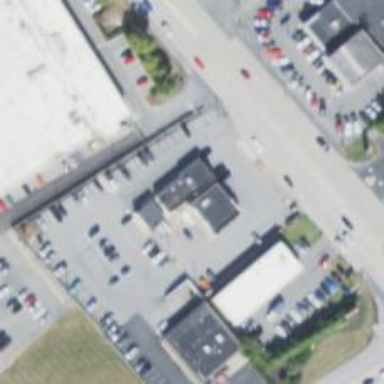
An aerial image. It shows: Car rental service.